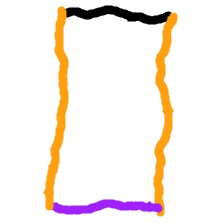
Shape: rectangle